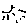
Label: sun